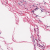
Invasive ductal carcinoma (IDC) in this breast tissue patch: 0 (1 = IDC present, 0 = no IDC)